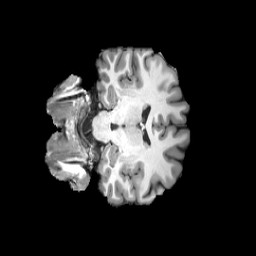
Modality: T1w
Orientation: coronal
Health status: healthy